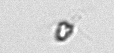
Label: Pyramimonas